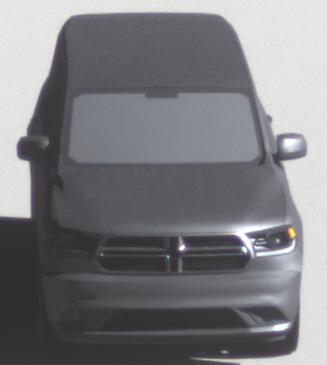
Make: Dodge
Model: Durango
Detailed model: Gen. 3
Model produced from: 2010
Doors: 5
Color: gray
Road condition: dry road
Daytime: morning or afternoon
Contrast: high contrast